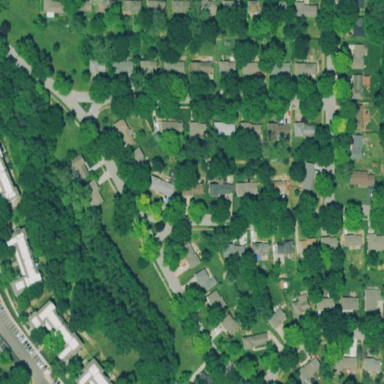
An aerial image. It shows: Residential area within neighborhood.